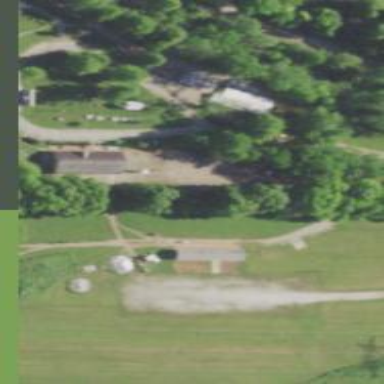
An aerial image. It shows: Miniature railway.